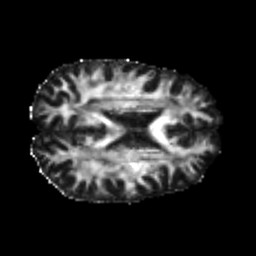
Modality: FA
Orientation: axial
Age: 25
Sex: male
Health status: healthy
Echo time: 0.074 s